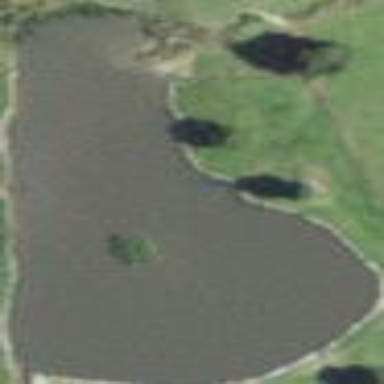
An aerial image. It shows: Pond surrounded by natural water.